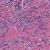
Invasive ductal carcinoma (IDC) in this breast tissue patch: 1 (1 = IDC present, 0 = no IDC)